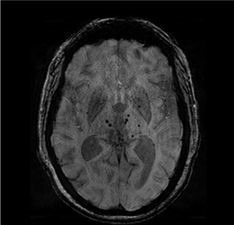
Label: notumor